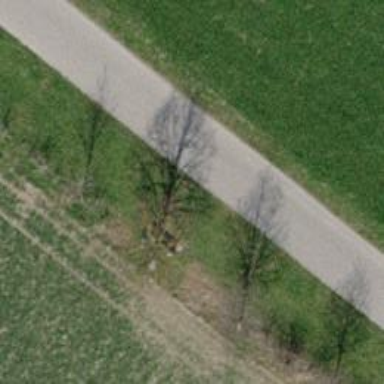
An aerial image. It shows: Brown bench.